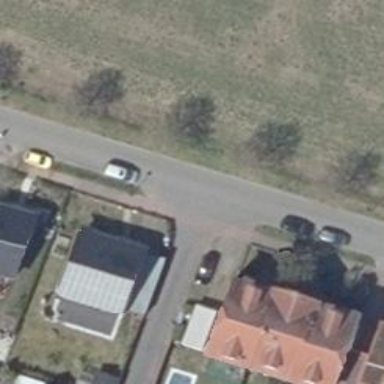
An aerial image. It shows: Sidewalk along the footway.